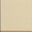
Piece: xx